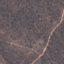
Land use / land cover: HerbaceousVegetation